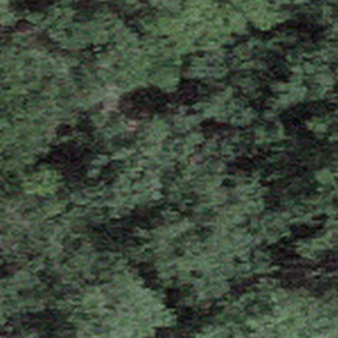
Label: other